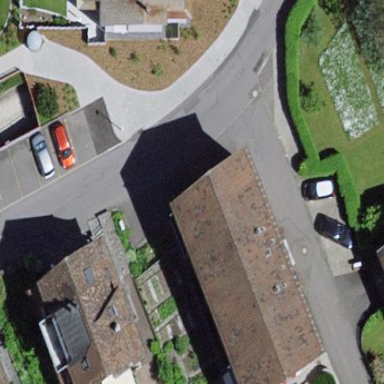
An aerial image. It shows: Detached building.